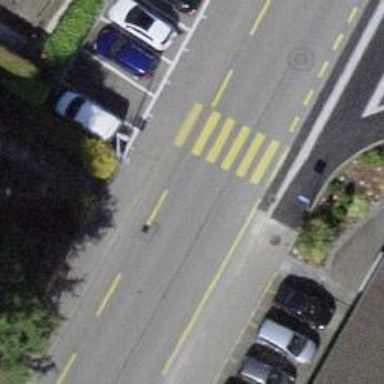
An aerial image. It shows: Marked road crossing.